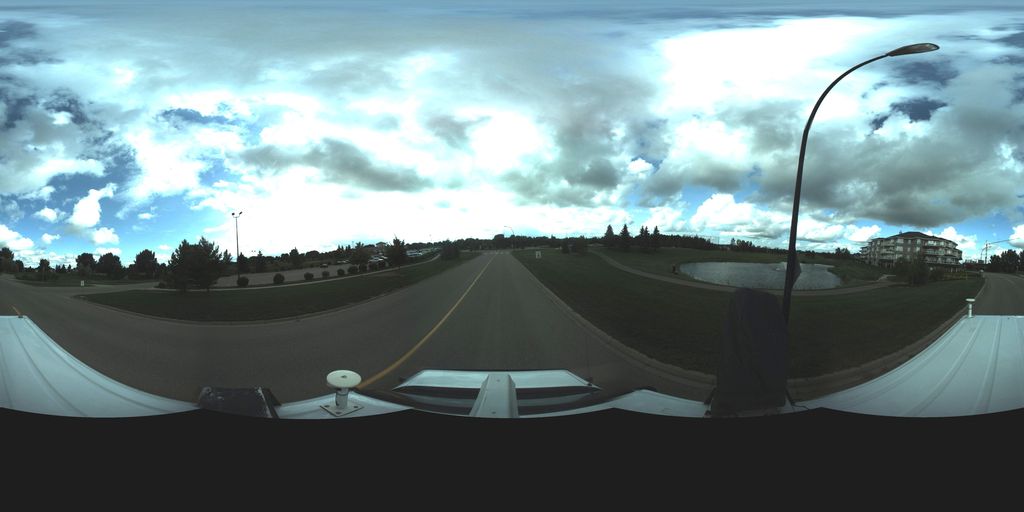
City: saskatoon